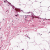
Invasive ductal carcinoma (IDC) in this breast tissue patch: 0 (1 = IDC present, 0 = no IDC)